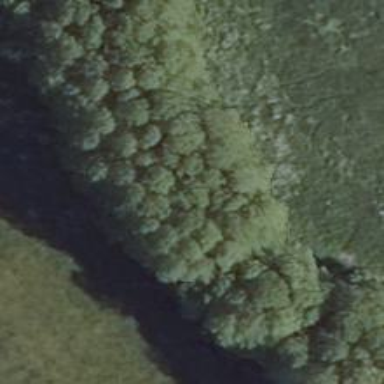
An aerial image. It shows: Row of trees in natural setting.